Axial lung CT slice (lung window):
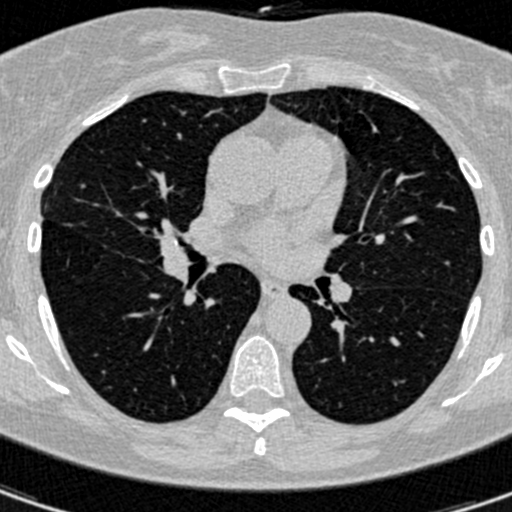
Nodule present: no